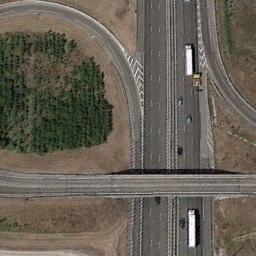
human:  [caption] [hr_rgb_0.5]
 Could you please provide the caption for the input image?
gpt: The overpass is next to the bare land and some trees .

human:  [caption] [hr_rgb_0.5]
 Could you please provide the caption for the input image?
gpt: There are two overpasses and three lakes in this area .

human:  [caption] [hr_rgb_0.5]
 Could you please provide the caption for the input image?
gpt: The overpass is over the road and a field is next to the overpass .

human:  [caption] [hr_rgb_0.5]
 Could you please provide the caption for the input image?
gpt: Several cars are on the road under the overpass .

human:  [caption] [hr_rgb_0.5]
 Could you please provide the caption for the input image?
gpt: There are brown bare land and some green trees beside the overpass .